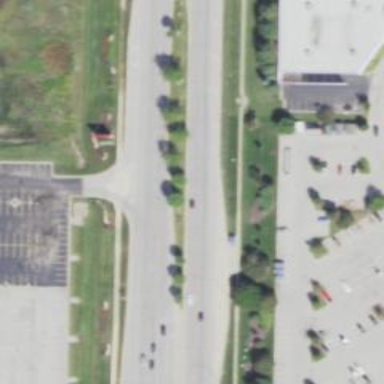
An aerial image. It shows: Tertiary link road with asphalt surface.